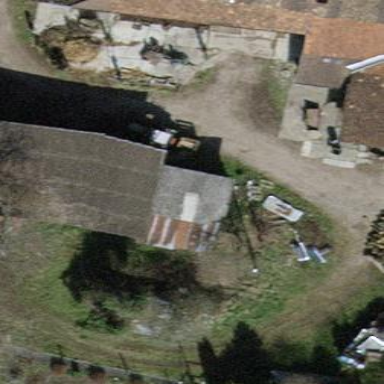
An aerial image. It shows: View of roof of building.